Field crop: maize
Growth stage: 2
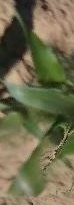
Species: maize